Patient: sex F, age 57
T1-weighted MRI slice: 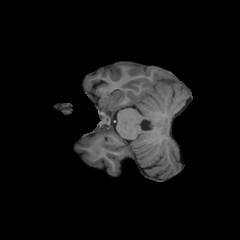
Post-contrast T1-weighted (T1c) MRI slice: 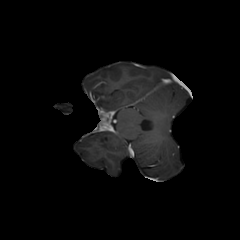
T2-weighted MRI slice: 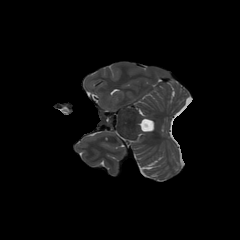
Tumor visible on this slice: no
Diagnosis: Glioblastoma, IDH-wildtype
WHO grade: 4